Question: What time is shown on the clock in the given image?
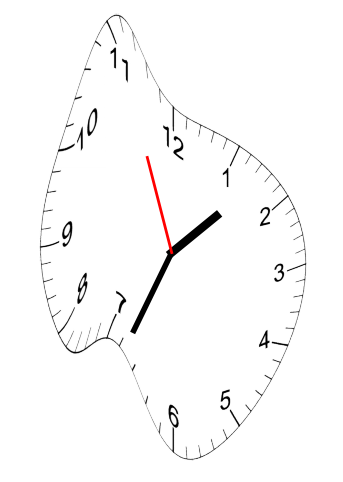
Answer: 01:33:56